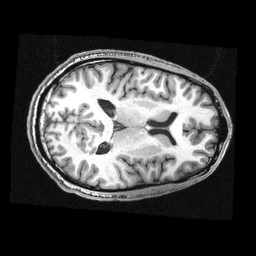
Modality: T1w
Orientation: axial
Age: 27
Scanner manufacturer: siemens
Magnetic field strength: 3 T
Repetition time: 2.3 s
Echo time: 0.00336 s